Interaction volume radius: 5 \u00c5
Interaction volume height: 10 \u00c5
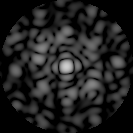
Disorder parameter: 0.6795